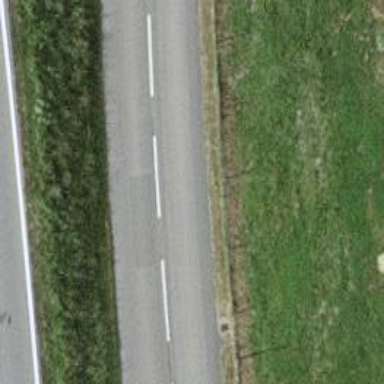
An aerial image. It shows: Tertiary road with asphalt surface.